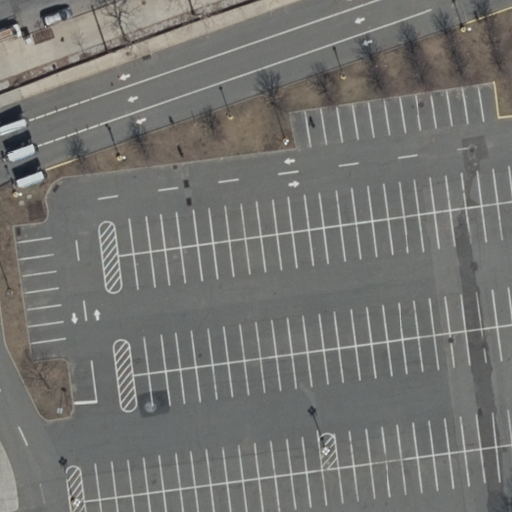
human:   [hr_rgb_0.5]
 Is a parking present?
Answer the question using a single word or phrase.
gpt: yes

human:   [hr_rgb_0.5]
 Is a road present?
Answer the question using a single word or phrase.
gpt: yes

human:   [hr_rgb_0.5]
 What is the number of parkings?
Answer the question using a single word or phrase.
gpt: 1

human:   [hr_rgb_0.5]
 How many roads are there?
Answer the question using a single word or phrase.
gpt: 8

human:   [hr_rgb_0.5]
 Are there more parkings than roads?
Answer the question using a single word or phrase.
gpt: no

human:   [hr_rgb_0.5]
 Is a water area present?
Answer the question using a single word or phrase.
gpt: no

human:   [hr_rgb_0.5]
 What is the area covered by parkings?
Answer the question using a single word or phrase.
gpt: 141m2

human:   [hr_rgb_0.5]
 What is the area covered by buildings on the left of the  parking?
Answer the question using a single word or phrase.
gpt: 0m2

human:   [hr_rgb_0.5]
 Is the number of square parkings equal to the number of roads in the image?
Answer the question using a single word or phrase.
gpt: no

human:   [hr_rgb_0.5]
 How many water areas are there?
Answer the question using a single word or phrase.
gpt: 0

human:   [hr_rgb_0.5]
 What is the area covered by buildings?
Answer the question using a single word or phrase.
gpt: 0m2

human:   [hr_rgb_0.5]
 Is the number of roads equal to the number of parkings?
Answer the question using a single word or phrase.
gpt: no

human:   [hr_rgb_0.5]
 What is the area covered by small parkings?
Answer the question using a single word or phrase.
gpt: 0m2

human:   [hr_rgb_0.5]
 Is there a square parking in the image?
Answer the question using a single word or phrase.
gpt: no

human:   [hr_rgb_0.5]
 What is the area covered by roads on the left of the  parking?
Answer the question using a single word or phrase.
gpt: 0m2

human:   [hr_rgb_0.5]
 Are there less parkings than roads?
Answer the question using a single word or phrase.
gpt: yes

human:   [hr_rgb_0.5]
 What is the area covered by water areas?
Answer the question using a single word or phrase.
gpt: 0m2

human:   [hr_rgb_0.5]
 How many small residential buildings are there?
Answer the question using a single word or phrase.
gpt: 0

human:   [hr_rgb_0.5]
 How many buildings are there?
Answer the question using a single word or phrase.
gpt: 0

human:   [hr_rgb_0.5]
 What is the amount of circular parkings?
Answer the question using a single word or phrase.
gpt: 0

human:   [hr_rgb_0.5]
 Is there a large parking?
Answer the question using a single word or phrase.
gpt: no

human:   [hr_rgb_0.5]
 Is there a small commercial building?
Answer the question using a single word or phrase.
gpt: no

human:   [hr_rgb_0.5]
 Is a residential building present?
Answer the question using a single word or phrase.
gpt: no

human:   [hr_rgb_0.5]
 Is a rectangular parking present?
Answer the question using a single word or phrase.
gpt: no

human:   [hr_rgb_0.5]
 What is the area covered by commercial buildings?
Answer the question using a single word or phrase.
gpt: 0m2

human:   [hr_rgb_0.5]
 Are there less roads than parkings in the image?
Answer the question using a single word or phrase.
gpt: no

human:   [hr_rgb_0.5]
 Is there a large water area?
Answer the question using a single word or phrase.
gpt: no

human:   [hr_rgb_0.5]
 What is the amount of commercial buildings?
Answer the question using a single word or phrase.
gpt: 0

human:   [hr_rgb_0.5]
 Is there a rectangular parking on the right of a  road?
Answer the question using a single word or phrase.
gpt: no

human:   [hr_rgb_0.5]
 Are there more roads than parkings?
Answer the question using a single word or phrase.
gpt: yes

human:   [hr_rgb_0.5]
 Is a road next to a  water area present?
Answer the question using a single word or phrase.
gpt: no

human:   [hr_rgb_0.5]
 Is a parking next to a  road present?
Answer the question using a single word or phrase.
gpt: yes

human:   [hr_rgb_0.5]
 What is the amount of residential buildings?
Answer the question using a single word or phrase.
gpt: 0

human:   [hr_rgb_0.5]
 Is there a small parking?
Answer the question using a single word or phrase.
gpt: no

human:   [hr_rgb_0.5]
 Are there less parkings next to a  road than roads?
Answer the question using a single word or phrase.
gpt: yes

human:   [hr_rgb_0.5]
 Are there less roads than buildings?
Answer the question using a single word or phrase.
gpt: no

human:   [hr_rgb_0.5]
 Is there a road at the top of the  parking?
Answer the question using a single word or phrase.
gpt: yes

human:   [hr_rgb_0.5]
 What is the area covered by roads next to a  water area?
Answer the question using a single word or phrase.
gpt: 0m2

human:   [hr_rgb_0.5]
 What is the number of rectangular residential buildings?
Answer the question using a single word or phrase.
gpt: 0

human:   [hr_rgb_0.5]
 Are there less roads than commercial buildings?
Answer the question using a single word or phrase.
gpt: no

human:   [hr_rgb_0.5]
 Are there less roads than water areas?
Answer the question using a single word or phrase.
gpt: no

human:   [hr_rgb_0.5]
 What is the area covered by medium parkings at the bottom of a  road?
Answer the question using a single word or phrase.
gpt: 141m2

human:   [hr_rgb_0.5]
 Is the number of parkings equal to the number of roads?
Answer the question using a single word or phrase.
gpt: no

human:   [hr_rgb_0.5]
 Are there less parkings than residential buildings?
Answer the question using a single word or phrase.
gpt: no

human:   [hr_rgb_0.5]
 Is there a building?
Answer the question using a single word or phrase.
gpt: no

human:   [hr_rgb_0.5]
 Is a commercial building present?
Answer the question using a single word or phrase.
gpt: no

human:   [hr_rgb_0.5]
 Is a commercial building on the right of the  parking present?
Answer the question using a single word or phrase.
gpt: no

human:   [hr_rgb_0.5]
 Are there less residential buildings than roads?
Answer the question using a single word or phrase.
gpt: yes

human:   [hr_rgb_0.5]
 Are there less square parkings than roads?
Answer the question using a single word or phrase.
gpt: yes

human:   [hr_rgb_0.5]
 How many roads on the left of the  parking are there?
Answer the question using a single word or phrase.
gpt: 8

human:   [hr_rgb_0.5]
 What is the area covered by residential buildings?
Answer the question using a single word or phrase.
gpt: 0m2

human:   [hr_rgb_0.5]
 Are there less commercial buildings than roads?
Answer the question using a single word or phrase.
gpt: yes

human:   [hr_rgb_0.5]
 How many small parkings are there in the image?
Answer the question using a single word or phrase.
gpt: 0

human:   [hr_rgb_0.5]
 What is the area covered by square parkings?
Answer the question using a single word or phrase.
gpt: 0m2

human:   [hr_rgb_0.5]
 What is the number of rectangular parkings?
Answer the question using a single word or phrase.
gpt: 0

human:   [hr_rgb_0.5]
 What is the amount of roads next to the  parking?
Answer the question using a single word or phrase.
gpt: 8

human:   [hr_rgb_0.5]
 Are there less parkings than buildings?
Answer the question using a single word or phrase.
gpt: no

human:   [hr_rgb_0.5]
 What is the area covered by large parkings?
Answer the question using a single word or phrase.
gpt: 0m2

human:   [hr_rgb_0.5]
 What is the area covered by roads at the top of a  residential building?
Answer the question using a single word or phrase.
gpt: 0m2

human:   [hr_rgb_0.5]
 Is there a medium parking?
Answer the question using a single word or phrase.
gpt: yes

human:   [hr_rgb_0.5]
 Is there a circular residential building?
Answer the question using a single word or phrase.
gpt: no

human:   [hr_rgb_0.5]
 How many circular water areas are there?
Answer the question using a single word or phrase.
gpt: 0

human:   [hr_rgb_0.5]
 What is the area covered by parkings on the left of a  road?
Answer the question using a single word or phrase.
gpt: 0m2

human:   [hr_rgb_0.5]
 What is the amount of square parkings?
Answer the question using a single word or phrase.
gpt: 0